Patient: sex M, age 45
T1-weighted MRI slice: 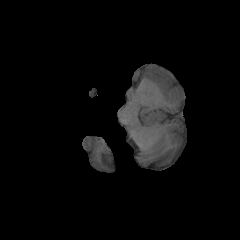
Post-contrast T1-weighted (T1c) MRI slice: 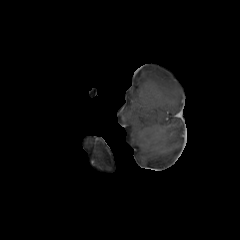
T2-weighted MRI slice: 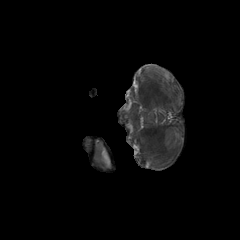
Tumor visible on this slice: yes
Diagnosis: Astrocytoma, IDH-mutant
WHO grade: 2